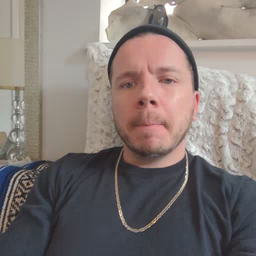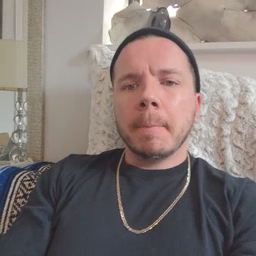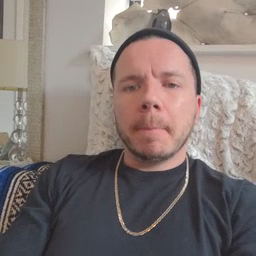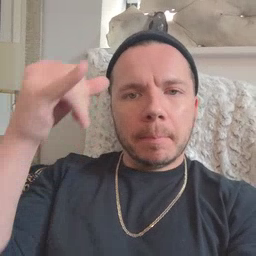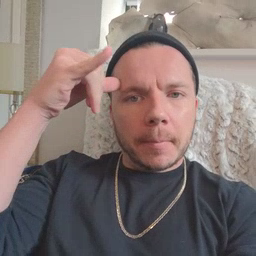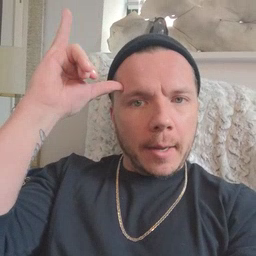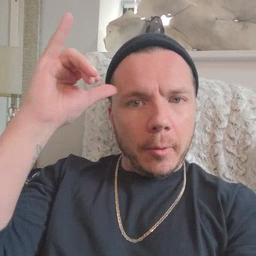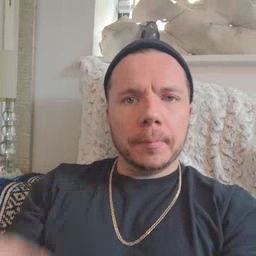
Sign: cow